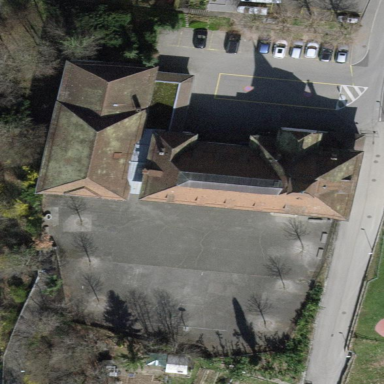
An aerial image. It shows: School.